Question: I am following <URL>
When I try to create a project, I get the following:
'''
oskar@oskarslaptop:~/Programming/Resorvoir-CLI$ dotnet new console -o MyApp
Segmentation fault (core dumped)
'''
I have installed dotnet 5.0 via snap using:
'''
sudo snap install dotnet-sdk --classic --channel=5.0
sudo snap alias dotnet-sdk.dotnet dotnet
'''
Snap information:
'''
oskar@oskarslaptop:~/Programming/Resorvoir-CLI$ sudo snap info dotnet-sdk
name: dotnet-sdk
summary: Develop high performance applications in less time, on any platform.
publisher: Microsoft .NET Core (dotnetcore)
store-url: https://snapcraft.io/dotnet-sdk
contact: https://dot.net/core
license: unset
description: |
.NET Core is the modular and high performance implementation of .NET for creating web applications
and services that run on Windows, Linux and Mac. It is open source and it can share the same code
with .NET Framework and Xamarin apps.
.NET Core is a .NET Foundation project. https://dotnetfoundation.org/
commands:
- dotnet-sdk.dotnet
snap-id: uHc4y9lWxyqYfxsqcr4xILzAai4L1BHs
tracking: 5.0/stable
refresh-date: today at 13:36 BST
channels:
latest/stable: 5.0.302 2021-07-13 (132) 139MB classic
latest/candidate: |
latest/beta: |
latest/edge: 5.0.202 2021-04-16 (120) 137MB classic
lts/stable: 3.1.411 2021-07-13 (133) 123MB classic
lts/candidate: |
lts/beta: |
lts/edge: |
6.0/stable: -
6.0/candidate: -
6.0/beta: 6.0.100-preview.6.21355.2 2021-07-14 (134) 144MB classic
6.0/edge: |
5.0/stable: 5.0.302 2021-07-13 (132) 139MB classic
5.0/candidate: |
5.0/beta: 5.0.100 2020-11-10 (105) 267MB classic
5.0/edge: |
3.1/stable: 3.1.411 2021-07-13 (133) 123MB classic
3.1/candidate: |
3.1/beta: |
3.1/edge: |
2.1/stable: 2.1.816 2021-05-11 (124) 245MB classic
2.1/candidate: |
2.1/beta: |
2.1/edge: 2.1.808 2020-07-14 (91) 245MB classic
installed: 5.0.302 (132) 139MB classic
'''

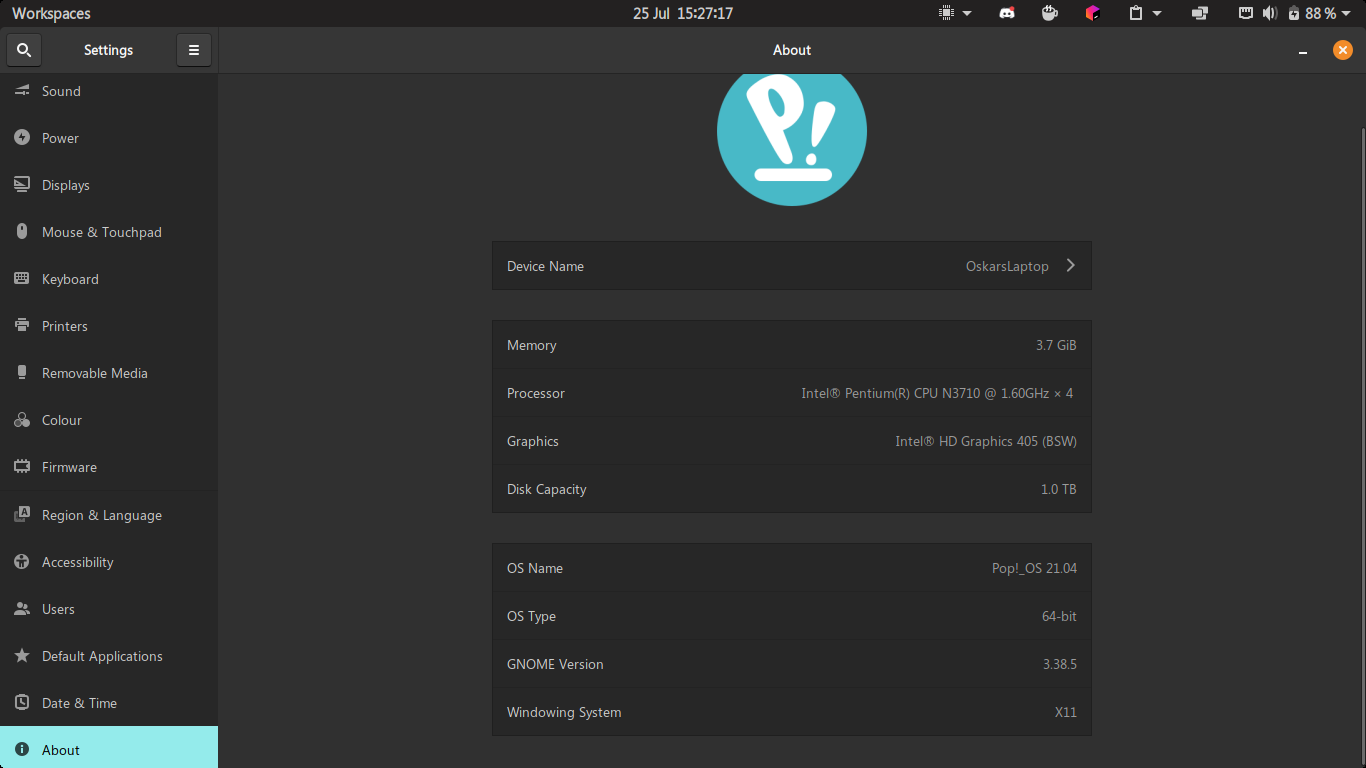
Answer: POP OS is based on Ubuntu. If you installed the dotnet runtime via snap install you can access it via "sudo dotnet ..." only. I had the same problem in VS Code, it runs the dotnet commands without sudo and I recived the "Segmentation fault (core dumped)" error. I solved by installing the dotnet runtime via apt-get (now is installed in "/usr/bin ..." and works without sudo (see: <URL>